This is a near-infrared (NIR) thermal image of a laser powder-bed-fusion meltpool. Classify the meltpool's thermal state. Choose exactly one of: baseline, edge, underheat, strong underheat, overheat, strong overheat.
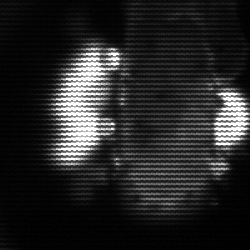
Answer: strong underheat